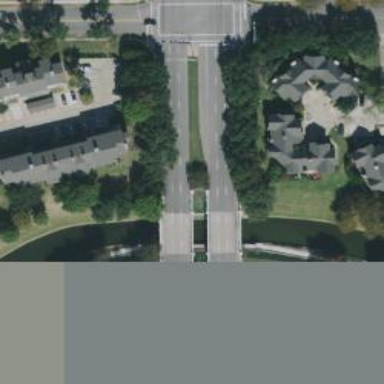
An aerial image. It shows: Secondary road with separate sidewalk.